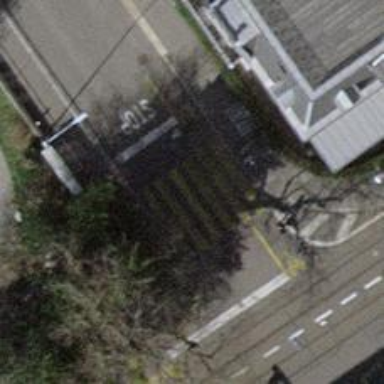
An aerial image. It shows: Residential road with asphalt surface. It has sidewalks on both sides and opposite cycleway with asphalt surface as well.